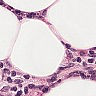
Metastatic tissue present: no